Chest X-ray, PA view. Patient: 55 years old, sex F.
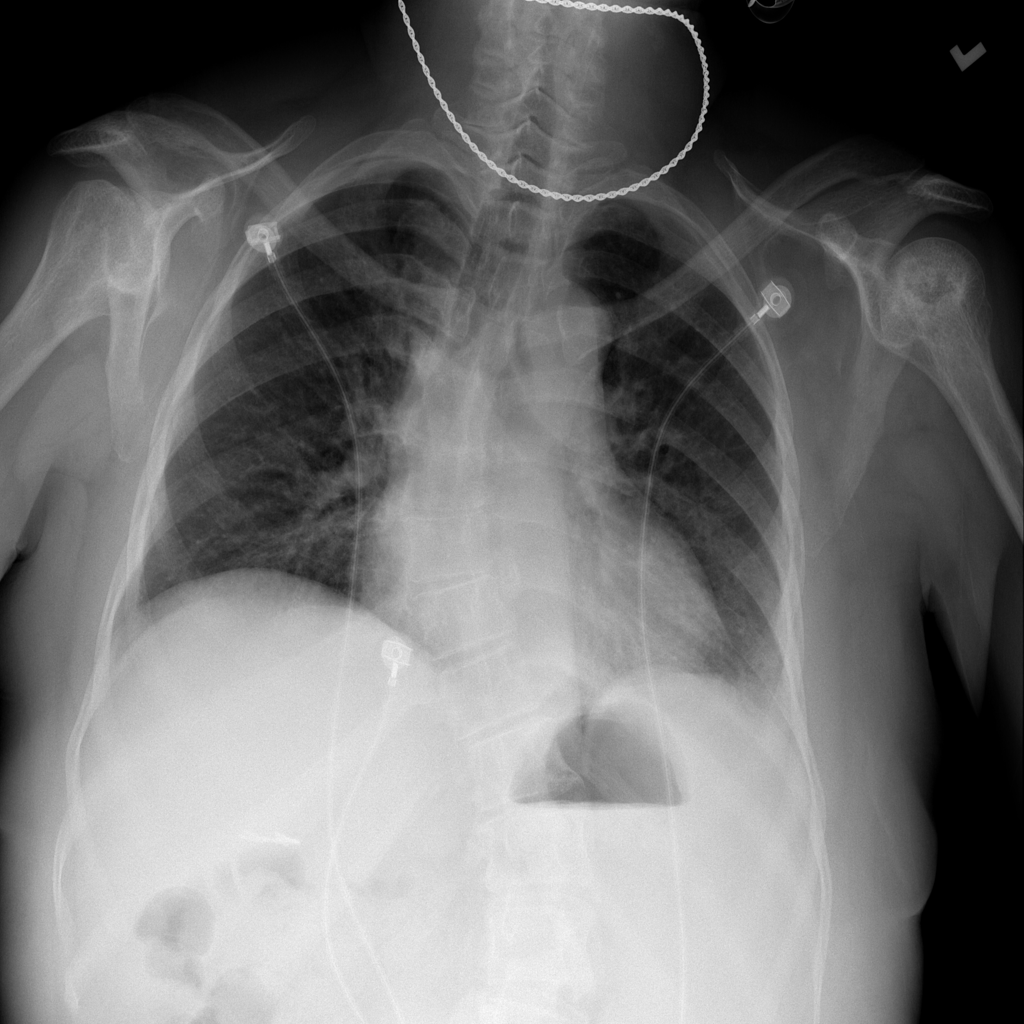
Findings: No Finding